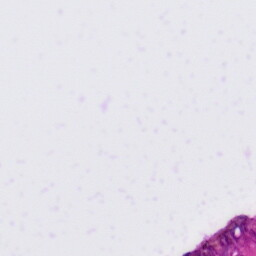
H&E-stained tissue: Tonsil